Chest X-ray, PA view. Patient: 48 years old, sex F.
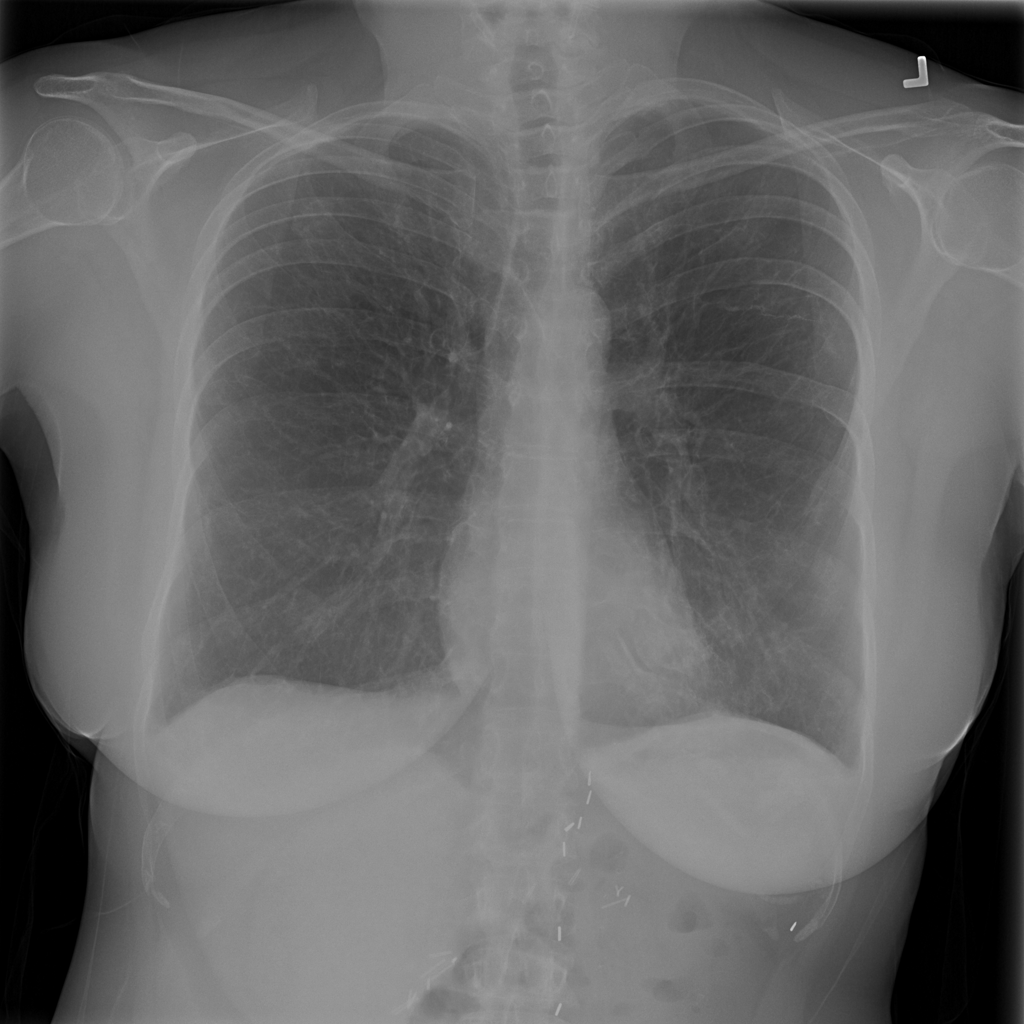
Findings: No Finding